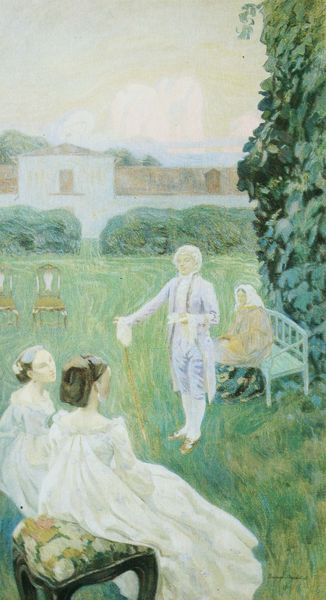
Titel: Harmonie
Künstler: Viktor Borissow-Mussatow
Standort: Moskau
Institution: Tretjakow-Galerie
Schlagwörter: baum, blau, blätter, gemälde, himmel, laub, mann, weiß, wolken, bäume, fluss, frauen, gelb, grün, impressionismus, landschaft, menschen, mädchen, sitzen, ausschnitt, braun, damen, fenster, frankreich, frau, frisur, frisuren, geste, haar, hell, kleid, kleider, licht, stuhl, stühle, tisch, dach, gebäude, gras, haus, park, rasen, schloss, tuch, wiese, expressionismus, gesellschaft, hochformat, muster, symbolismus, anzug, hose, alte, barock, diener, stehen, bild, herr, öl, gräser, natur, strauch, busch, büsche, haare, mantel, reich, sitzend, stoff, adel, familie, gewänder, aufführung, pflanzen, rokoko, seide, stock, garten, perücke, sommer, gehstock, schuhe, stab, moderne, hecke, van gogh, bank, hocker, schemel, französisch, frack, polster, kopftuch, detail, impressionistisch, edel, rüschen, strümpfe, penis, helligkeit, gentleman, palast, sommerkleid, fragment, villa, taschentuch, efeu, sänger, wohlhabend, anwesen, landhaus, durchsichtig, gewäner, umhänge, kniestrümpfe, kniebundhosen, deuten, antrag, bänder, alte frau, gemölde, gruß, weise, feige, zuhören, livre, barok, kniehose, plätze, galant, kavalier, feigenbaum, koftuch, anstandsdame, beistandsdame, pkätze, höfling, wieser, fgarten, gehroc